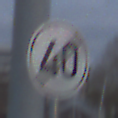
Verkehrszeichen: EndeGeschwindigkeit40
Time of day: SunriseSunset
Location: Outdoor (Suburban)
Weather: PartlyCloudy
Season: NotSpecified
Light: Natural